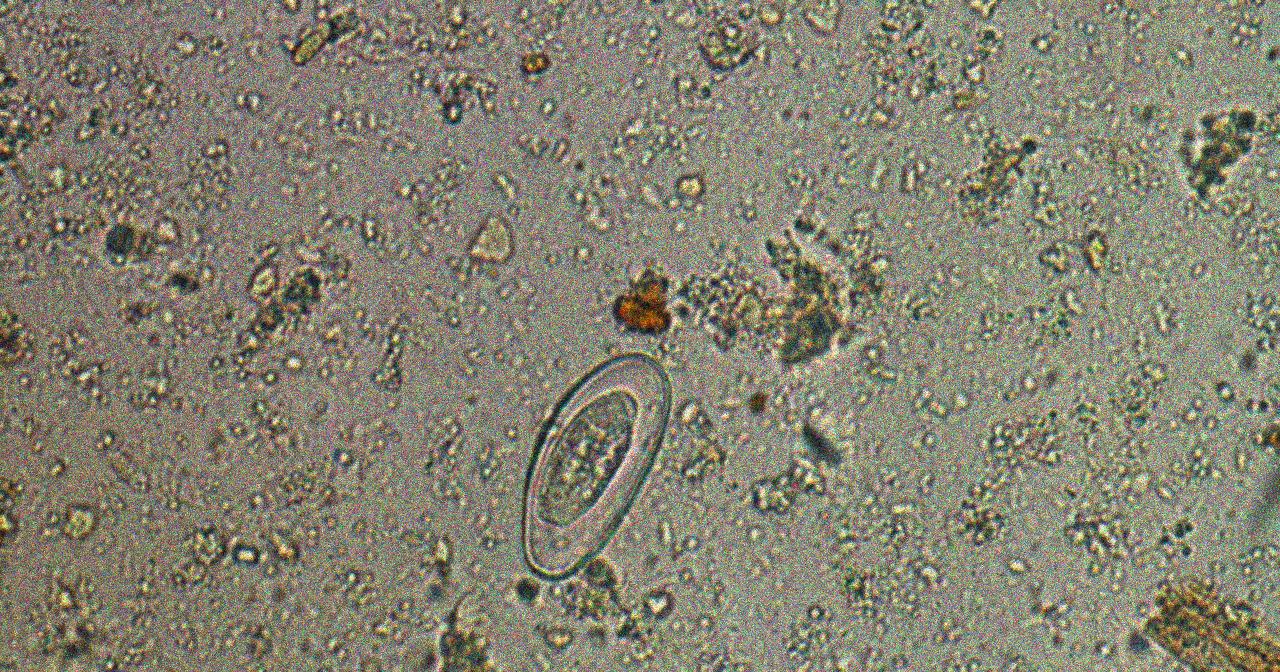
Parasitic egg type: Enterobius vermicularis